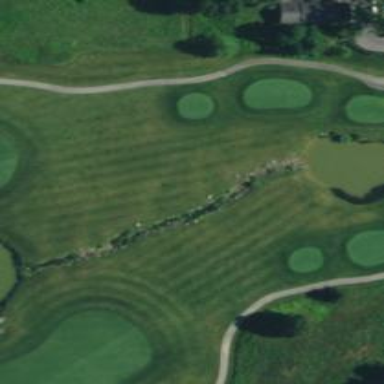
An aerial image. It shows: Water hazard on golf course. The hazard is natural water feature.